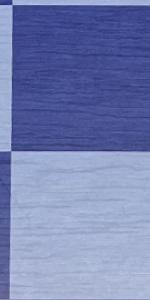
Label: Empty